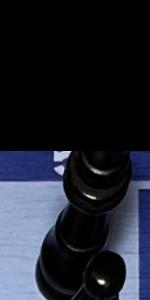
Label: King_Black